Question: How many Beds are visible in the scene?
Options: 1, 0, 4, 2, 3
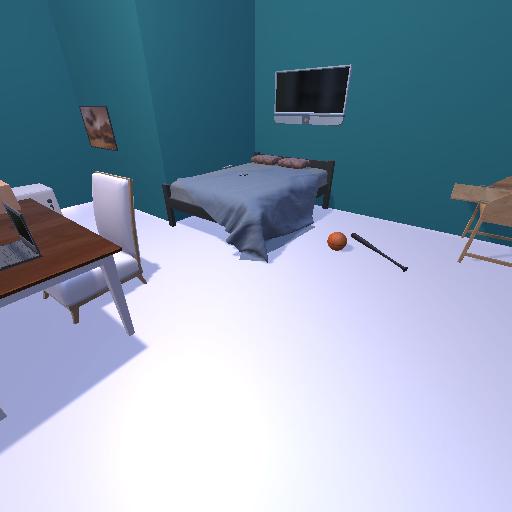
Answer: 1